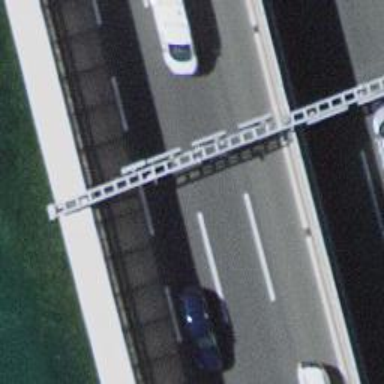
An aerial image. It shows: Gantry structure.